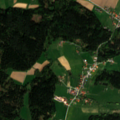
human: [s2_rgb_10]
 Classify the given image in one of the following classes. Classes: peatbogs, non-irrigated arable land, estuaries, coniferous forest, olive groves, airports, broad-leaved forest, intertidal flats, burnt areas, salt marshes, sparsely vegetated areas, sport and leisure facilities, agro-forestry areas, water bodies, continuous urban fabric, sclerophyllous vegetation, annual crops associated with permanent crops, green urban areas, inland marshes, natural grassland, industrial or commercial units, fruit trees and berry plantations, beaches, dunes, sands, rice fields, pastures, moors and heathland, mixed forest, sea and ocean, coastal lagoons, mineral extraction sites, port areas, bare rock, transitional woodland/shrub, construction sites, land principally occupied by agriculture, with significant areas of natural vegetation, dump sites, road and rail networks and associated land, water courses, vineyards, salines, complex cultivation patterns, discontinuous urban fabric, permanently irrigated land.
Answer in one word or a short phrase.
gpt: discontinuous urban fabric, non-irrigated arable land, pastures, complex cultivation patterns, coniferous forest, mixed forest